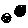
Label: moon